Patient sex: M
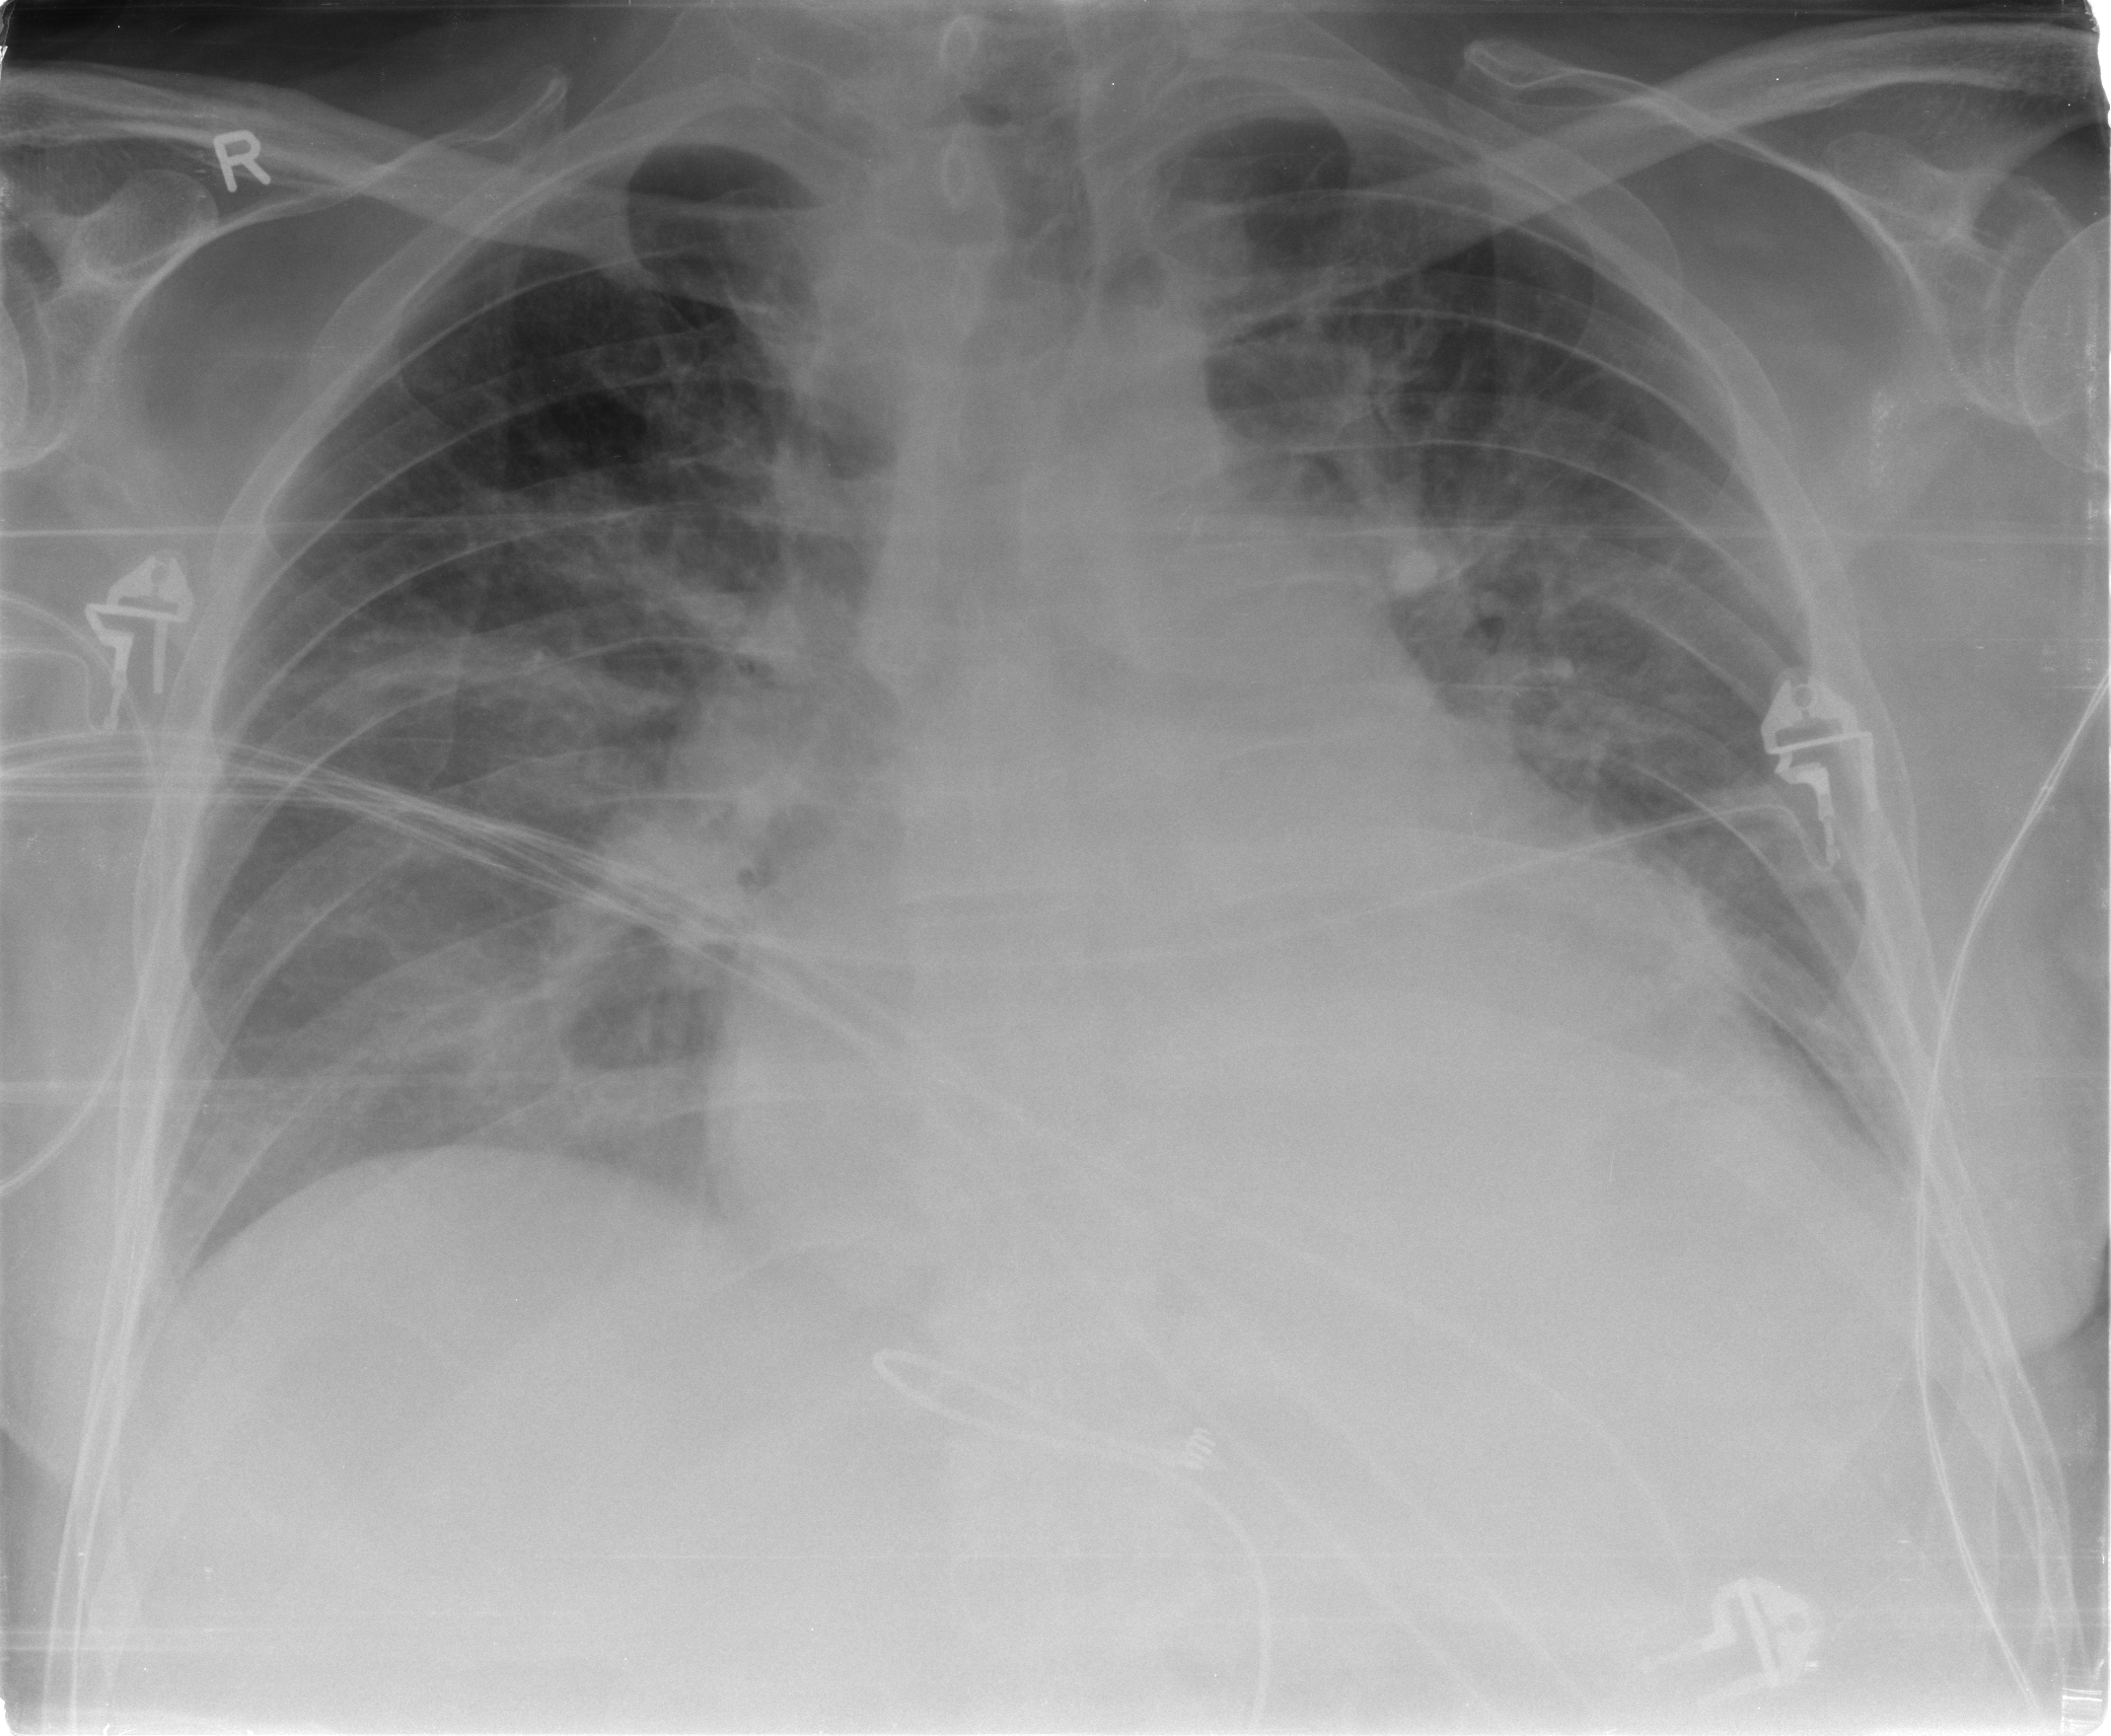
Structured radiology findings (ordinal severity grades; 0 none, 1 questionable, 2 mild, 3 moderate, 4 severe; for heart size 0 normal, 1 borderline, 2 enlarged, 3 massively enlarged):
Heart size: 2
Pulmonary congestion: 2
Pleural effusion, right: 0
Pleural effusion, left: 1
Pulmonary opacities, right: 0
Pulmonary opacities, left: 0
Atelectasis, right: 2
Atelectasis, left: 2